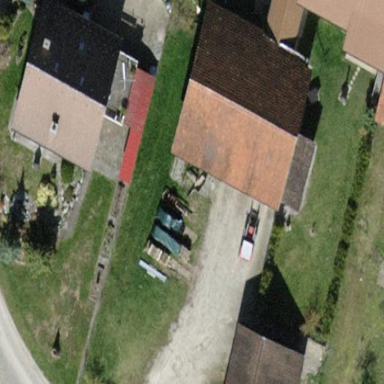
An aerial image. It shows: Shed.